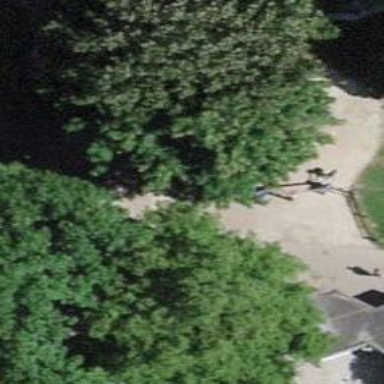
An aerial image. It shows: Broadleaved deciduous tree located in park.